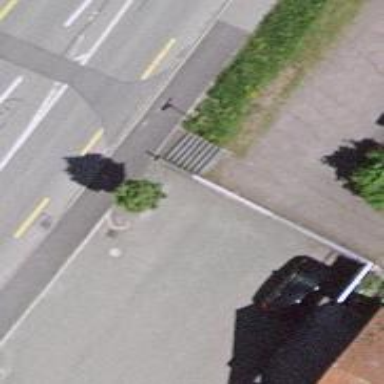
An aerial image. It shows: Set of steps with surface made of concrete plates.